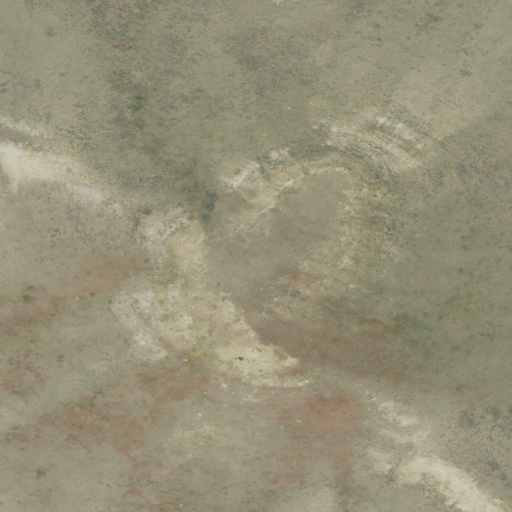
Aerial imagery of mountain in Montana named Morellas Butte containing grassland and shrub